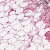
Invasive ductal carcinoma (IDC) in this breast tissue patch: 0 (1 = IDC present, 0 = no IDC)